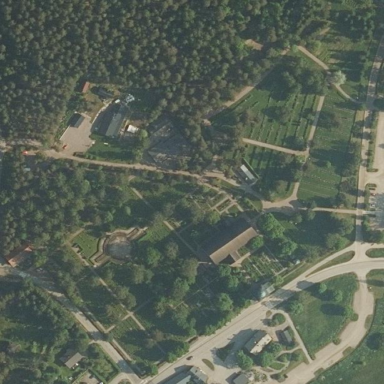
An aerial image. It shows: Cemetery.